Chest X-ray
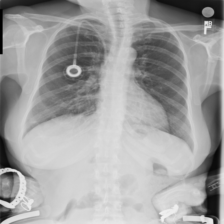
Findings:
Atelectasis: negative
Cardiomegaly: negative
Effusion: negative
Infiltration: negative
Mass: negative
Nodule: negative
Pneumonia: negative
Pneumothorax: negative
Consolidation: negative
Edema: negative
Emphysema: negative
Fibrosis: negative
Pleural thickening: negative
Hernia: negative